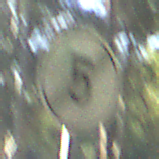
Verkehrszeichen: EndeGeschwindigkeit5
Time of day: MorningAfternoon
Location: Outdoor (Nature)
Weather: Clear
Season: NotSpecified
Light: Natural